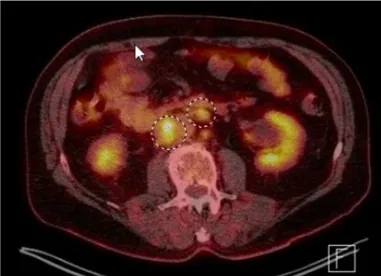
PET-imaging demonstrating metastatic dissemination of Merkel cell carcinoma. (B) representative fused PET CT-scan axial imaging showing SUV avid retroperitoneal adenopathy.
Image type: radiology (pet)